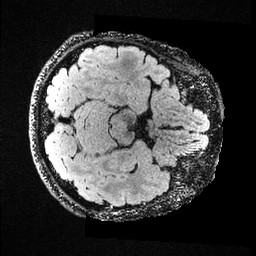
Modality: FLAIR
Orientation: axial
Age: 35
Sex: male
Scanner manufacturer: ge
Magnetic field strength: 3 T
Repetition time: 4.802 s
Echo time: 0.1163 s